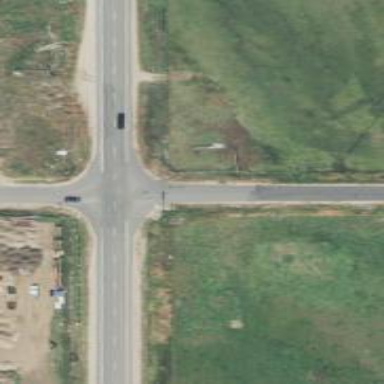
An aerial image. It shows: Stop road.